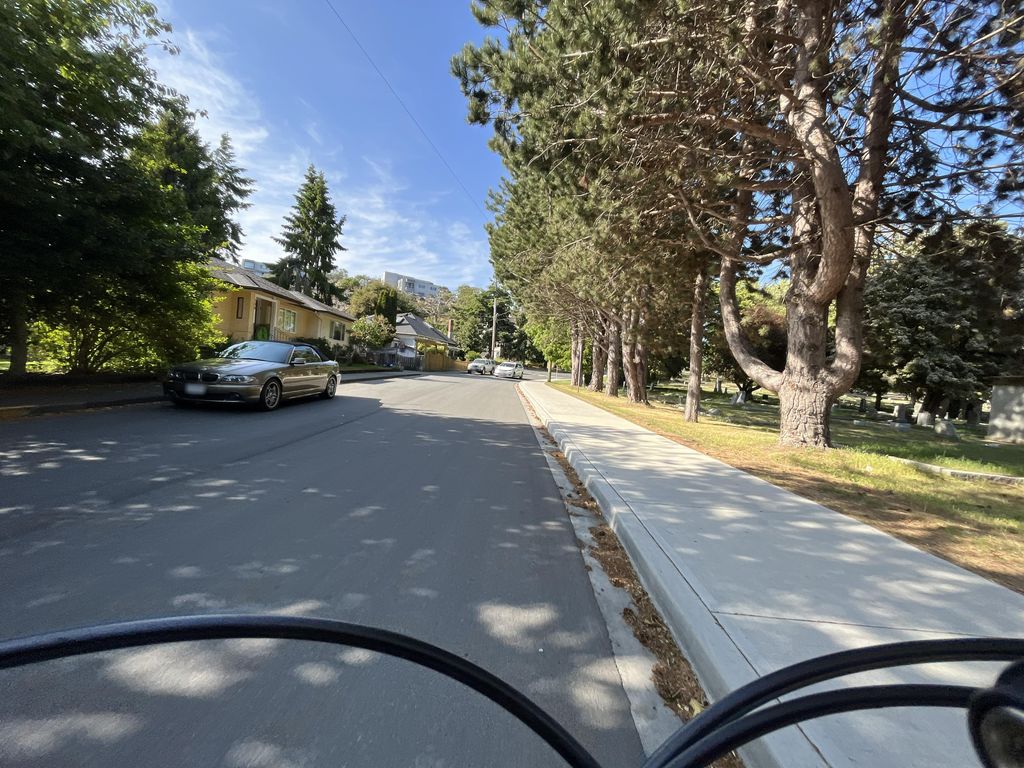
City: victoria